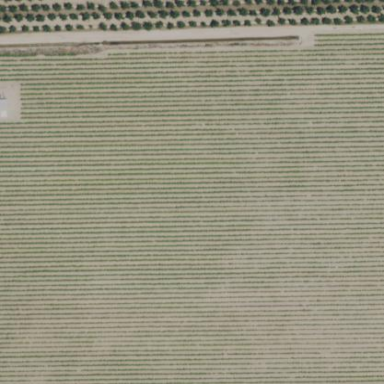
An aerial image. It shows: Vineyard where grapes are grown.